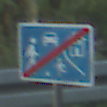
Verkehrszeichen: EndeVerkehrsberuhigterBereich
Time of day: MorningAfternoon
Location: Outdoor (Nature)
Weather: Clear
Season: NotSpecified
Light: Natural